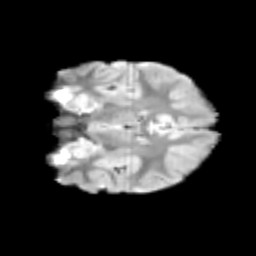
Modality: T2w
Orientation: coronal
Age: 9
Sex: female
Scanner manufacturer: siemens
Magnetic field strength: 3 T
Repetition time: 3.8 s
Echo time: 0.07 s